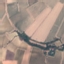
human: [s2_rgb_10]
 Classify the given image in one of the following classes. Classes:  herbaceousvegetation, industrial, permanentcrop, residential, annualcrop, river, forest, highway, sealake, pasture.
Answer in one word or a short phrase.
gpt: PermanentCrop